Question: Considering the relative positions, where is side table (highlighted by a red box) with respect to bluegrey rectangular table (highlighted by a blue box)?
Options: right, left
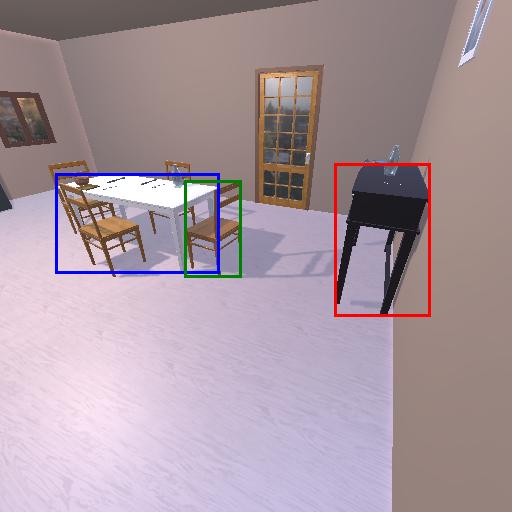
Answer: right